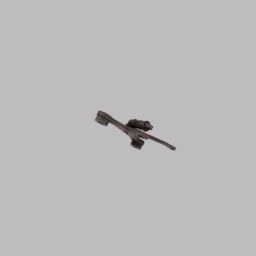
Label: mechanical